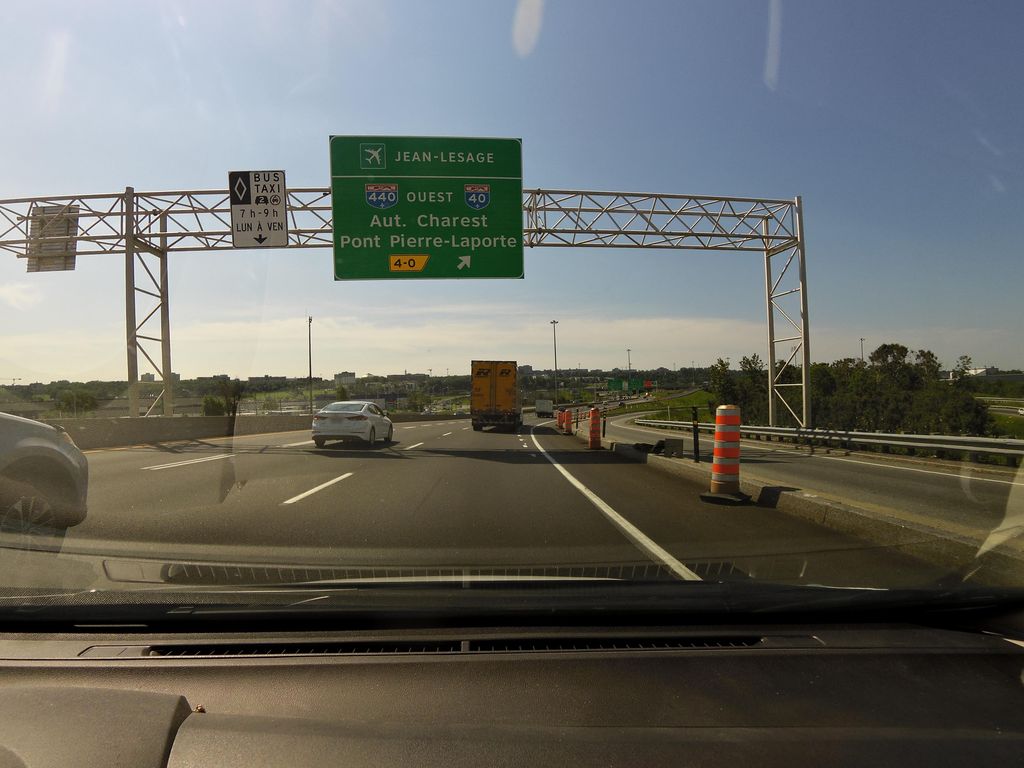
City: quebec_city